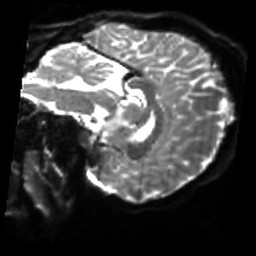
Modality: sbref
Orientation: sagittal
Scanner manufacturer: siemens
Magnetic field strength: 3 T
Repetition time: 4 s
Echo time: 0.0594 s